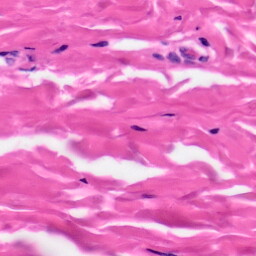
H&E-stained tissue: Skin